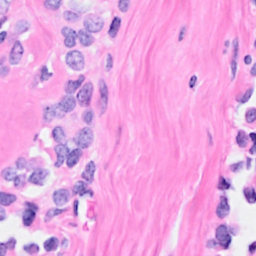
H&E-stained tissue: Breast